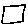
Label: square